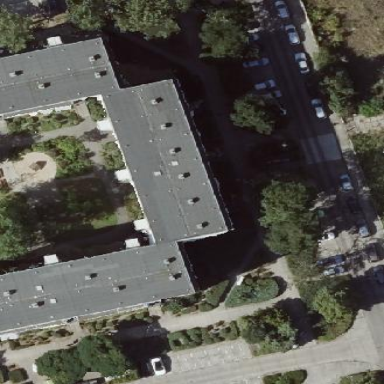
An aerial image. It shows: Flat-roofed apartment building.